Question: I have a Webservice that I can contact but I had to add a Skip and Take integer to the webservice in order to limit the number of results I get back as there will be hundreds of address's. So posted below is my android method that contacts the webservice but how do I change my activity code below for my android app so I can limit to say ten results and skip 0 the first pass then ten consecutively.
My Android Activity:
'''
public List<FuelStops> getFuelStops() throws URISyntaxException, ClientProtocolException, IOException, ParserConfigurationException, SAXException{
if (android.os.Build.VERSION.SDK_INT > 9) {
StrictMode.ThreadPolicy policy = new StrictMode.ThreadPolicy.Builder().permitAll().build();
StrictMode.setThreadPolicy(policy);
}
BufferedReader in = null;
String page;
fuelStopList = new ArrayList<FuelStops>();
try {
HttpClient client = new DefaultHttpClient();
HttpGet request = new HttpGet();
request.setURI(new URI("http://google.com/Service1.asmx/GetFuelStops"));
HttpResponse response = client.execute(request);
in = new BufferedReader
(new InputStreamReader(response.getEntity().getContent()));
StringBuffer sb = new StringBuffer("");
String line = "";
String NL = System.getProperty("line.separator");
while ((line = in.readLine()) != null) {
sb.append(line + NL);
}
in.close();
page = sb.toString();
FuelStops fuelStop=new FuelStops();
StringBuilder addressStrBlder = new StringBuilder();
DocumentBuilderFactory dbf = DocumentBuilderFactory.newInstance();
DocumentBuilder db = dbf.newDocumentBuilder();
Document doc = db.parse(new InputSource(new StringReader(page)));
// normalize the document
doc.getDocumentElement().normalize();
// get the root node
NodeList nodeList = doc.getElementsByTagName("FuelStop");
Node node=nodeList.item(0);
// the node has three child nodes
for (int n = 0; n < nodeList.getLength(); n++) {
for (int i = 0; i < node.getChildNodes().getLength(); i++) {
Node temp=node.getChildNodes().item(i);
if(temp.getNodeName().equalsIgnoreCase("Physical_Address_Street")){
addressStrBlder.append(temp.getTextContent());
}
else if(temp.getNodeName().equalsIgnoreCase("Physical_Address_Local")){
addressStrBlder.append(", " + temp.getTextContent());
}
else if(temp.getNodeName().equalsIgnoreCase("Physical_Address_State")){
addressStrBlder.append(", " + temp.getTextContent());
}
else if(temp.getNodeName().equalsIgnoreCase("Physical_Address_Zip")){
addressStrBlder.append(", " + temp.getTextContent());
fuelStop.setAddress(addressStrBlder.toString());
}
else if(temp.getNodeName().equalsIgnoreCase("Phone_Number")){
fuelStop.setPhoneNum(temp.getTextContent());
fuelStopList.add(fuelStop);
}
}
//Log.e("Fuel Stop", fuelStop.toString());
}
//System.out.println(page);
} finally {
if (in != null) {
try {
in.close();
} catch (IOException e) {
e.printStackTrace();
}
}
}
return fuelStopList;
}
'''
My webservice

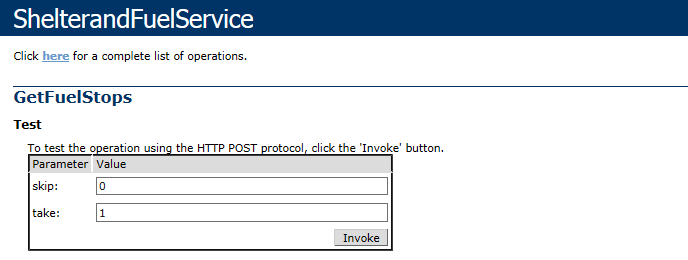
Answer: If your web service takes in standard HTTP request parameters you can just add them to the URL:
'''
request.setURI(new URI("http://google.com/Service1.asmx/GetFuelStops?skip=10&take=10"));
'''
which would work for a GET, or for a POST you'd need to use the HttpPost class (instead of HttpGet) and do something like this:
'''
HttpPost request = new HttpPost("http://google.com/Service1.asmx/GetFuelStops");
// Add your data
List<NameValuePair> nvps = new ArrayList<NameValuePair>(2);
nvps.add(new BasicNameValuePair("skip", "10"));
nvps.add(new BasicNameValuePair("take", "10"));
request.setEntity(new UrlEncodedFormEntity(nvps));
'''